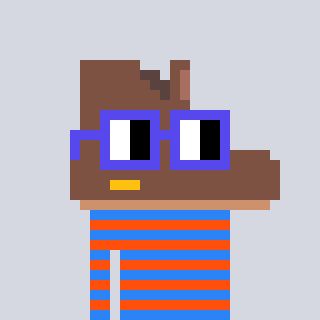
a pixel art character with square blue glasses, a boot-shaped head and a orange-colored body on a cool background